Aerial crown-view tile of a tropical tree (Barro Colorado Island, Panama), acquired 20240611:
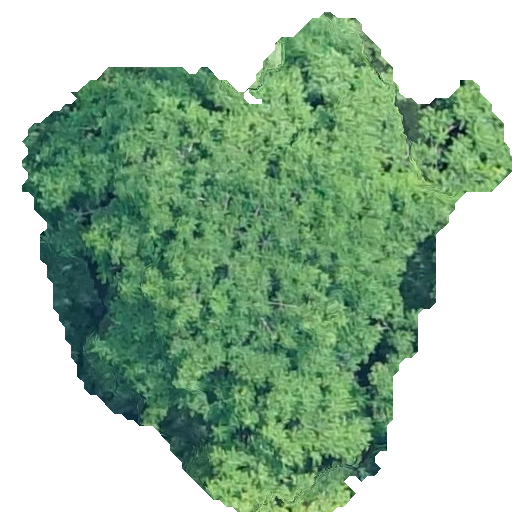
Species: Spondias mombin
GBIF accepted scientific name: Spondias mombin
Crown area: 244.575 m²